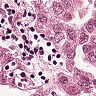
Metastatic tissue present: yes